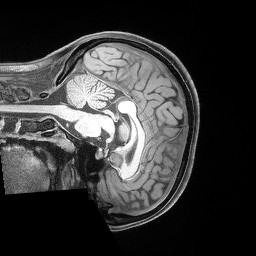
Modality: T1w
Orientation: sagittal
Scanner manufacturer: siemens
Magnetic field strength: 3 T
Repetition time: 2.53 s
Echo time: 0.00169 s